Question: during debuging with QtCreator I cannot browser my own source code. I build qt sources with the debug option and as you can see the filenames of the qt source code itself are visible and I can browse them with no problem. But somehow the 'CONFIG+=debug' has no effect on my build.
'''
Running build steps for project tcpconnector...
Starting: "/usr/local/Trolltech/Qt-4.7.4-DEBUG/bin/qmake" /home/user1/server/src-server/server.pro -r -spec linux-g++-64 CONFIG+=debug
The process "/usr/local/Trolltech/Qt-4.7.4-DEBUG/bin/qmake" exited normally.
Starting: "/usr/bin/make"
...
'''
In the screenshot from the QtCreator debugger you can see that my own code Server::deleteDuplicateConnection is grayed out.

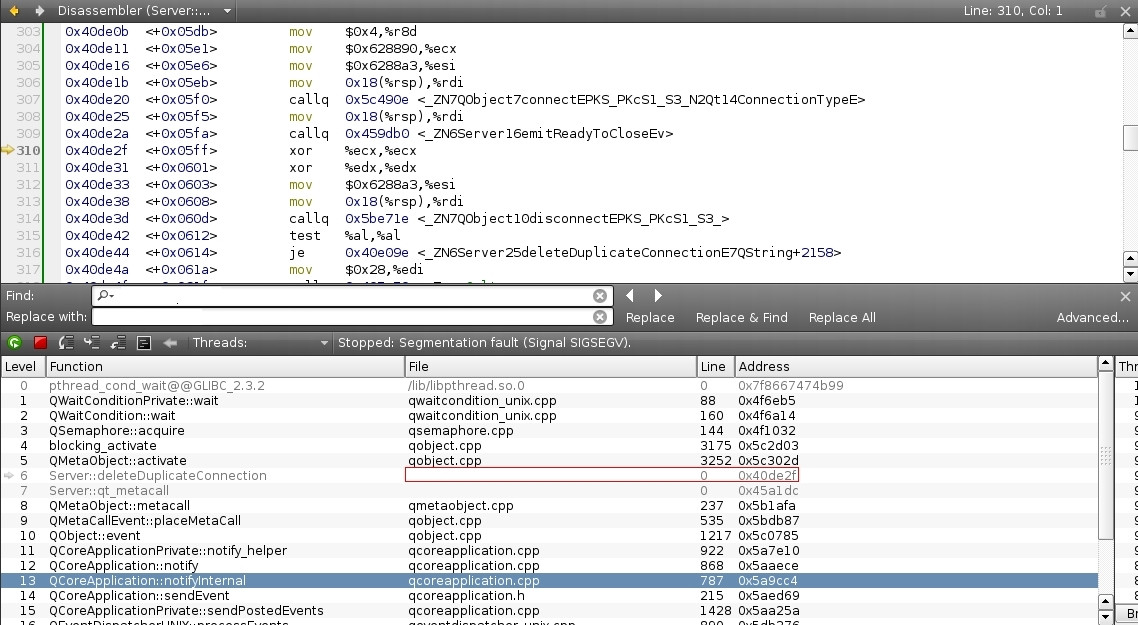
Answer: Like written in the comment. This just seemed to be a phenomenon.